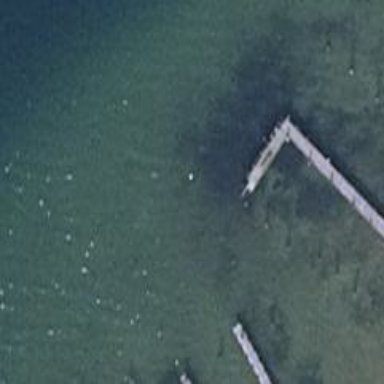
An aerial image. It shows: Man-made pier.